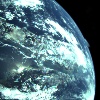
Label: cloud